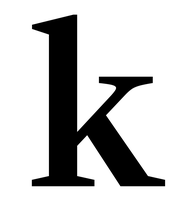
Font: LibreCaslonText_SemiBold